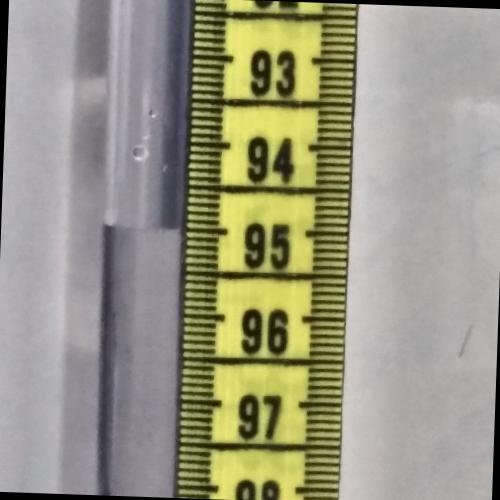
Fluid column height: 95.0 cm